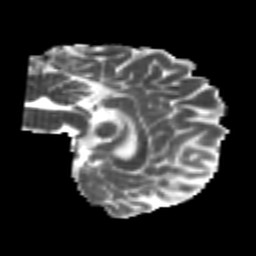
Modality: MD
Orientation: sagittal
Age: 20
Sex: female
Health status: healthy
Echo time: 0.074 s